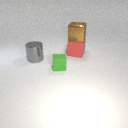
large gray metal cylinder to the left of small green rubber cube